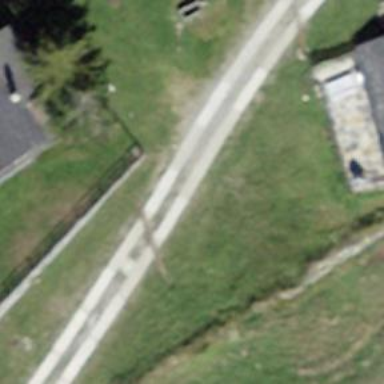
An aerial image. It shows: Unclassified road with gravel surface. The road is designated as downhill track.